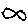
Label: fish